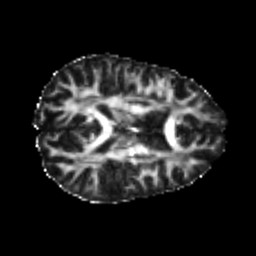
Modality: FA
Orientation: axial
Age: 21
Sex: female
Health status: healthy
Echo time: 0.074 s